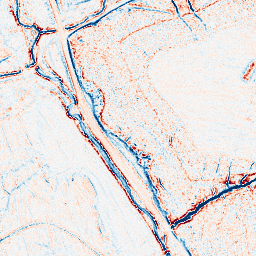
Category: edge_preserving
Decomposition family: anisotropic_diffusion
Decomposition parameters: iterations: 10
kappa: 100
gamma: 0.1
Upsampling method: edge_directed
Upsampling parameters: scale: 2
Upsampling scale: 2